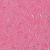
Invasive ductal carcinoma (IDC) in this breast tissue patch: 0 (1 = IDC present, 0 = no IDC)